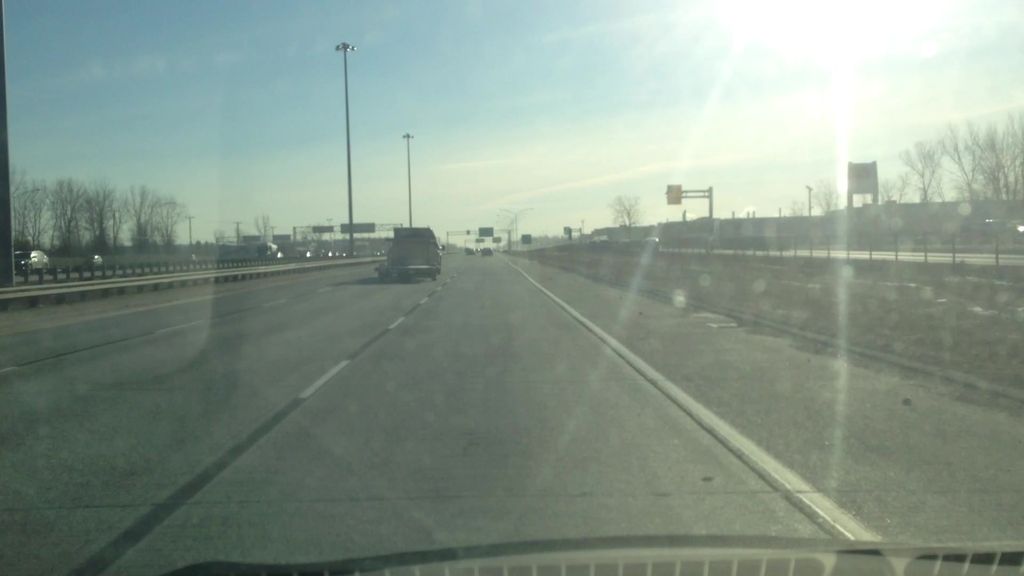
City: montreal